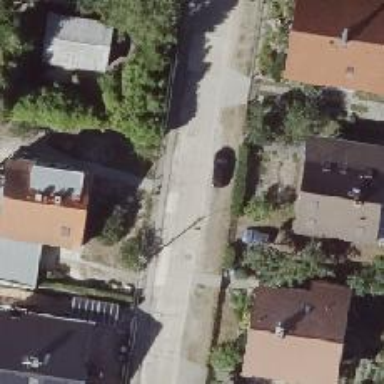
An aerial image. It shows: Footway along the road.